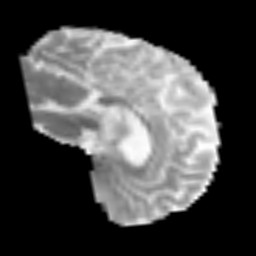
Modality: MD
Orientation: sagittal
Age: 41
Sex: male
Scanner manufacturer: siemens
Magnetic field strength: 3 T
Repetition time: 3.2 s
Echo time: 0.081 s